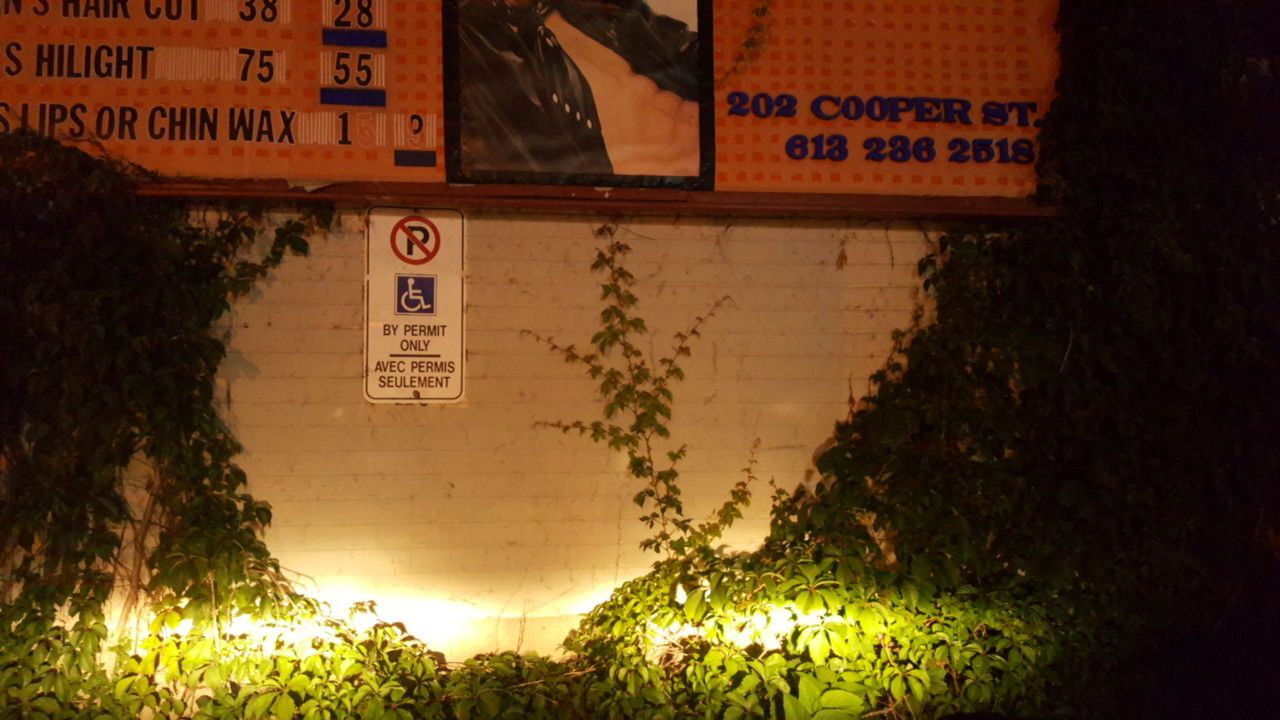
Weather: clear
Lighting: night
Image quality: slightly poor
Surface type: walking surface
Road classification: secondary
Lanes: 3
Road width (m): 1.5
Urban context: urban centre
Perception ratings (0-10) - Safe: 0.28, Lively: 4.38, Beautiful: 5.95, Boring: 8.61, Depressing: 3.64, Wealthy: 8